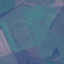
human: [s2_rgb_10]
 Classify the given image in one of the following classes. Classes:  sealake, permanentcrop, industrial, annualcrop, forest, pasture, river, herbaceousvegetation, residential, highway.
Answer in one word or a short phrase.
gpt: Pasture